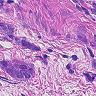
Metastatic tissue present: yes